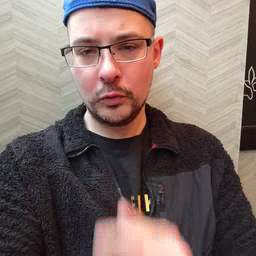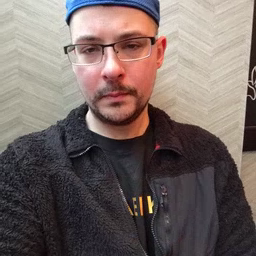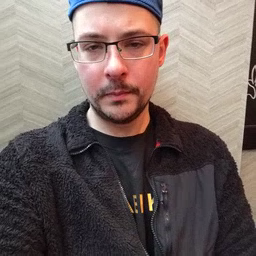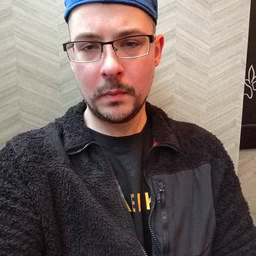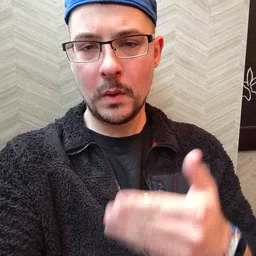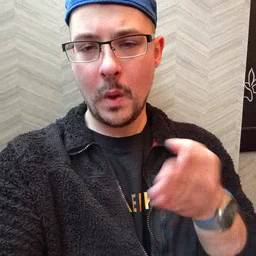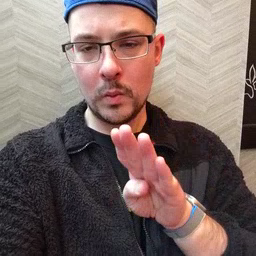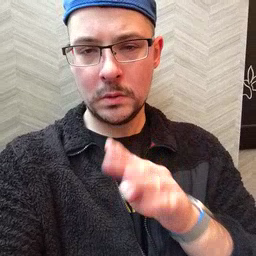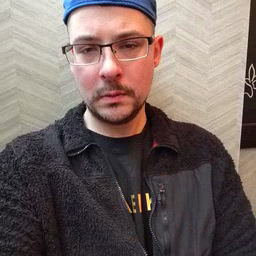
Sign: close